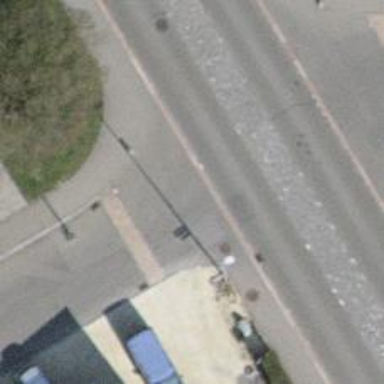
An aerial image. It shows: Unmarked crossing on the road.